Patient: sex M, age 45
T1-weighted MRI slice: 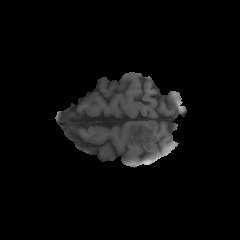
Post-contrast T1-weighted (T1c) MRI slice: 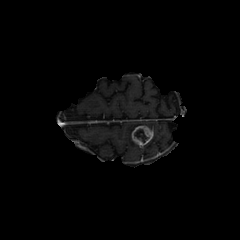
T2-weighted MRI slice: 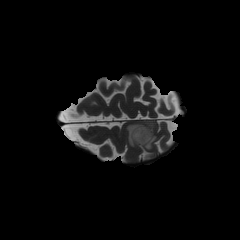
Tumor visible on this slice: yes
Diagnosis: Glioblastoma, IDH-wildtype
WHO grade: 4